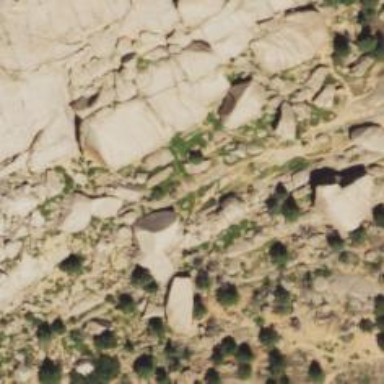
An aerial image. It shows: Climbing crag.